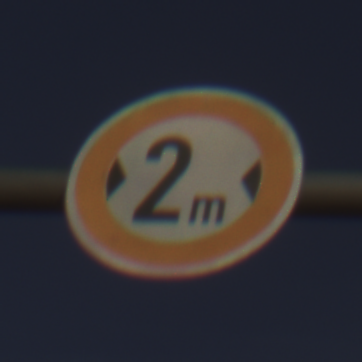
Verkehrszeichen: TatsaechlicheBreite2
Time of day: SunriseSunset
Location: Outdoor (Urban)
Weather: PartlyCloudy
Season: Autumn
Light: Natural